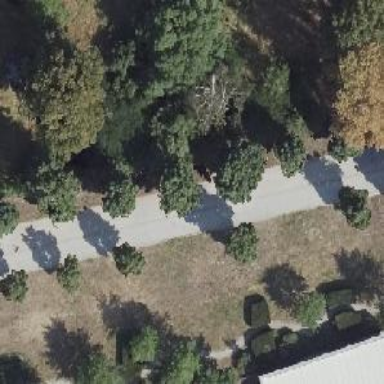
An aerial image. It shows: Broadleaved deciduous tree located in park.